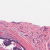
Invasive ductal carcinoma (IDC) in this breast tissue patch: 0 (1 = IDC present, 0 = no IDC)